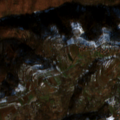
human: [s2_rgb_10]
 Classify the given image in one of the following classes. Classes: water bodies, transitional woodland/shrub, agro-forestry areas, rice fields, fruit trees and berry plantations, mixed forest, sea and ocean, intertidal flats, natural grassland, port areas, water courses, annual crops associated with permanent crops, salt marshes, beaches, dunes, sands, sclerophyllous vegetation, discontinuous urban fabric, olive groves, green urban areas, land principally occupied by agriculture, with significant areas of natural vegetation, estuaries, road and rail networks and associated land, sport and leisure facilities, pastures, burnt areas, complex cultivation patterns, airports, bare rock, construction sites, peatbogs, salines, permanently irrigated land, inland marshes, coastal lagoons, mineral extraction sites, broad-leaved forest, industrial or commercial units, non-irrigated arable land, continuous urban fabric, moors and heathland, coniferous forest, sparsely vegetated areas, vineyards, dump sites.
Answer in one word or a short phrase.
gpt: complex cultivation patterns, broad-leaved forest